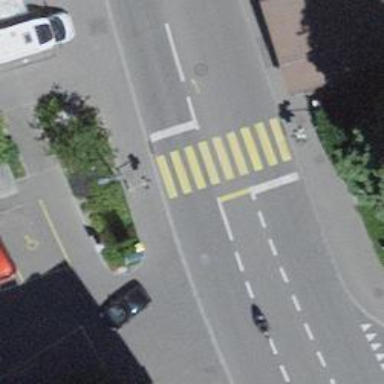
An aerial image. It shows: Asphalt footway with crossing equipped with traffic signals.